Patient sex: F
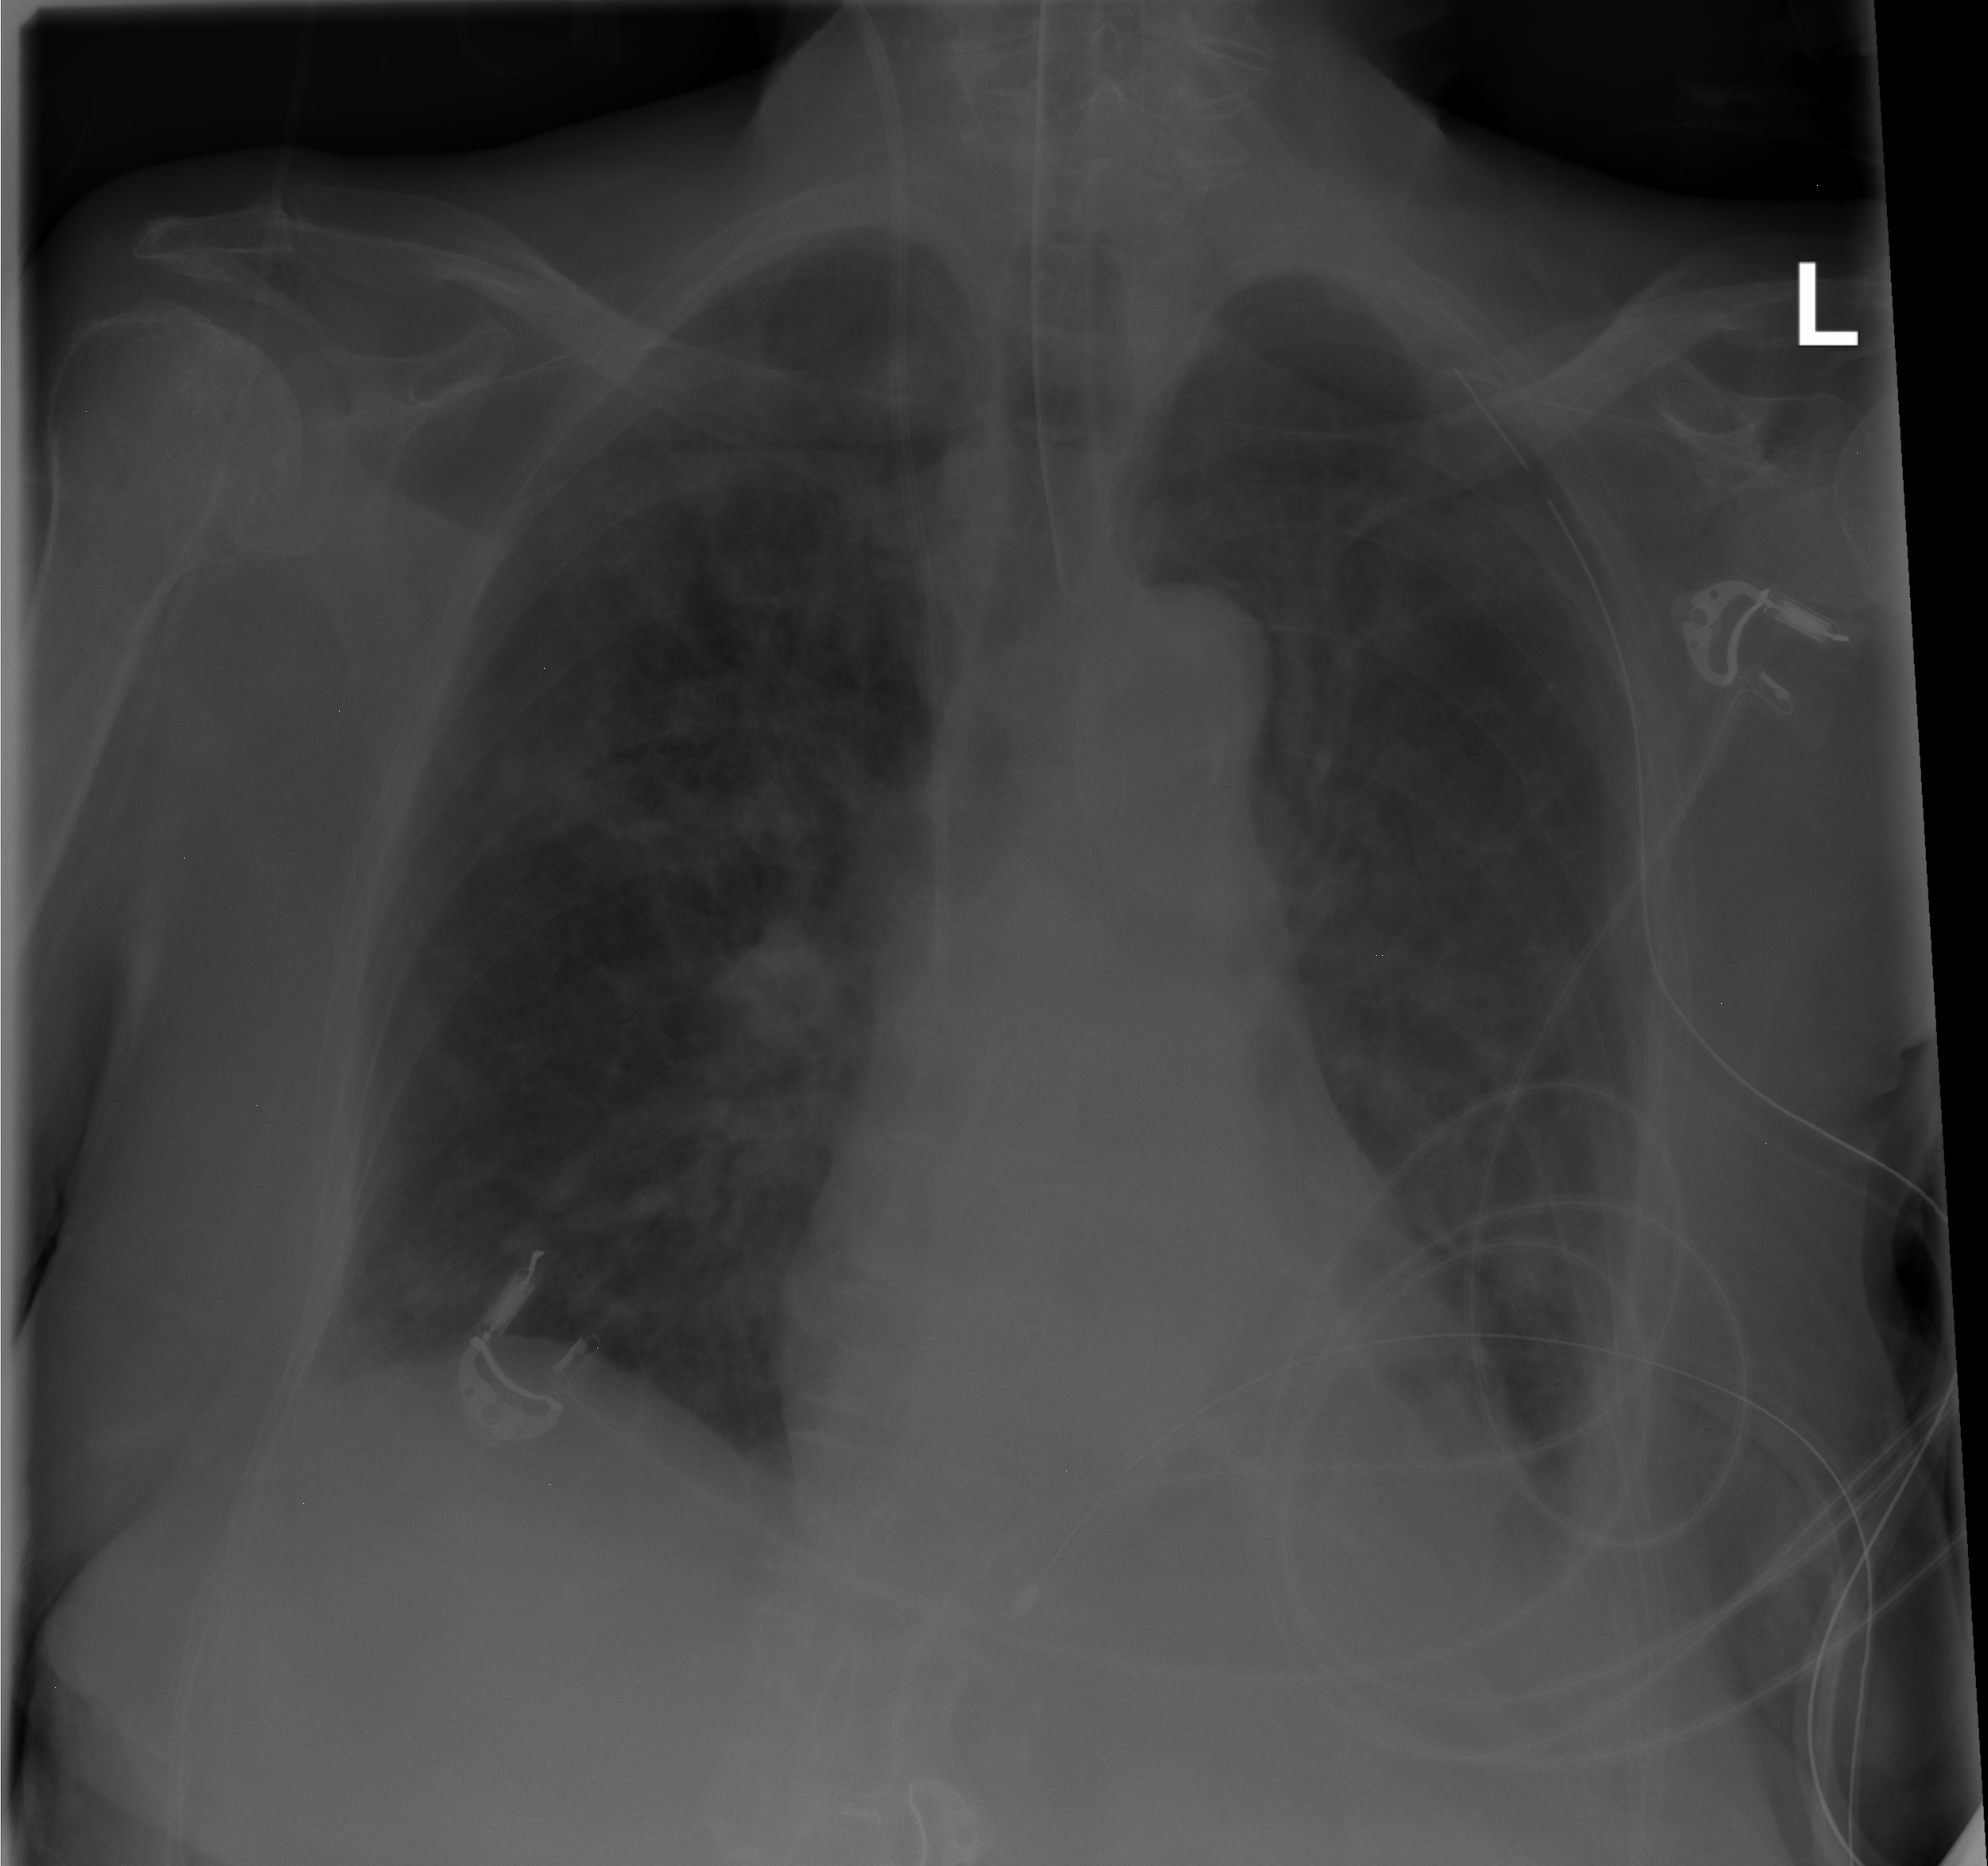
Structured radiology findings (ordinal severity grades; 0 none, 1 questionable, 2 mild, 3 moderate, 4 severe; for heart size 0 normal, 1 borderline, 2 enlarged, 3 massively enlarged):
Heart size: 0
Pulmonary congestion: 2
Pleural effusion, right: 2
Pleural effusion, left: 2
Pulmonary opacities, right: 2
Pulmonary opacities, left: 2
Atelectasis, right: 0
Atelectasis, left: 2